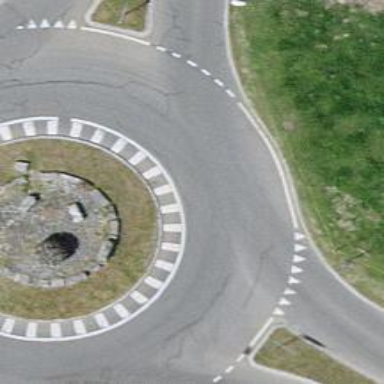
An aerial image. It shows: Secondary road with asphalt surface leading to roundabout.